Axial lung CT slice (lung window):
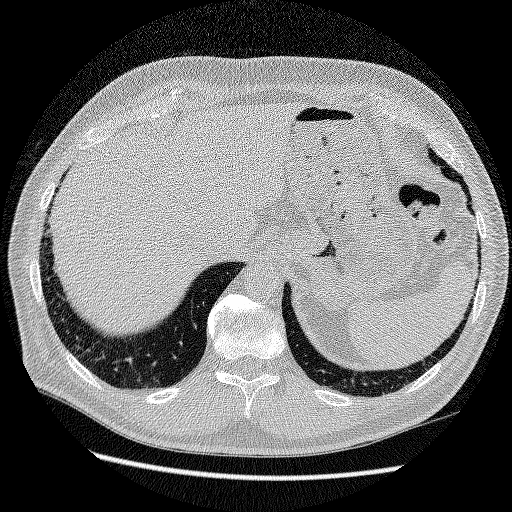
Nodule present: no